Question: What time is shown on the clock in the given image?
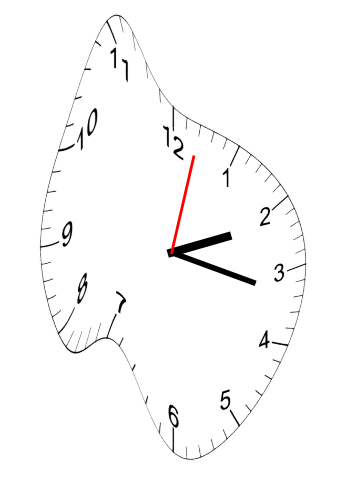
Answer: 02:17:02